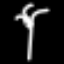
Label: palm tree